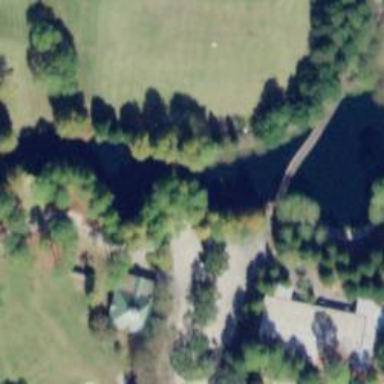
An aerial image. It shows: Path on bridge over golf course.